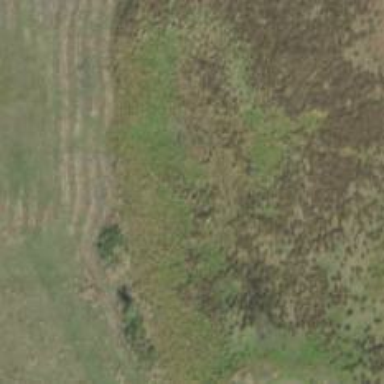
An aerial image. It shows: Marshy wetland area.